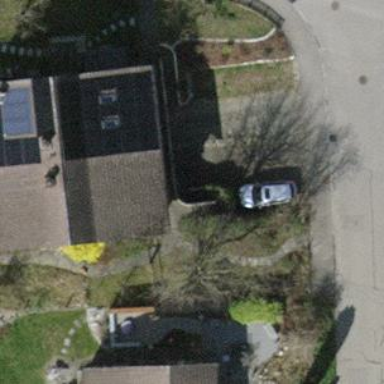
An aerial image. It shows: Semidetached house with gabled roof.